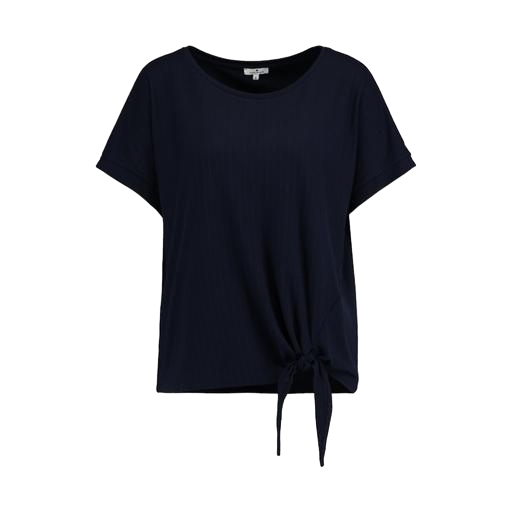
blue navy single knot t-shirt, blue short sleeve keira tie front top, blue t-shirt only macy, white background